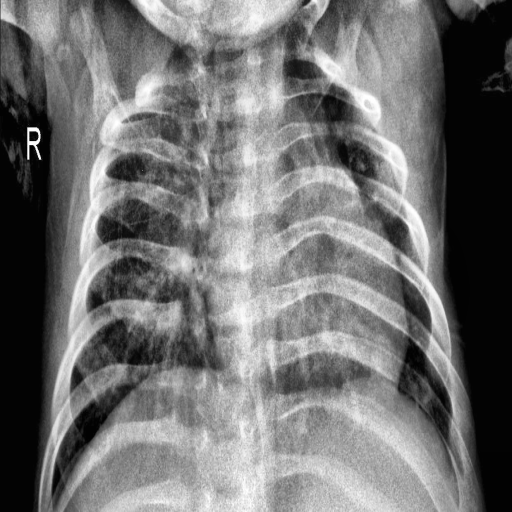
Finding: PNEUMONIA